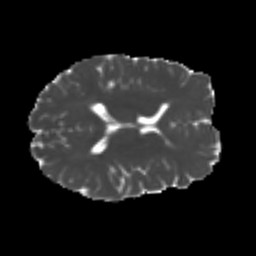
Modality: MD
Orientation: axial
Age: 22
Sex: female
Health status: ill
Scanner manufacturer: siemens
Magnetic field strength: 3 T
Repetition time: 6.5 s
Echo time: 0.062 s